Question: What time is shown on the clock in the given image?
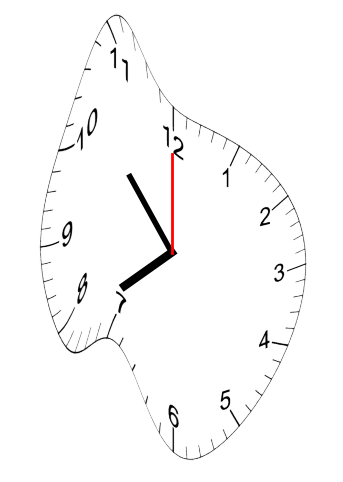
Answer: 07:53:00